Question: '''
{ "questions": [
{
"text": "Which colors do you see in the rainbow?",
"answer": "A",
"A": "RED",
"B": "ORANGE",
"C": "YELLOW",
"D": "GREEN"
},
{
"text": "What is sanatbek's family name?",
"answer": "C",
"A": "Saidov",
"B": "Muhammadlatipov",
"C": "Matlatipov",
"D": "Boboyev"
},
{
"text": "How many members does this company have?",
"answer": "C",
"A": "3",
"B": "8",
"C": "9",
"D": "2"
}
]
}
'''
This is my 'JSON' file and I need to get length of questions in 'AngularJS' like this:
'''
function getQuestionCount() {
return $scope.questions.length;
}
'''
Here '$scope.questions' is declared in the controller:
I have tried several solutions like
1. return Object.keys($scope.questions).length this is returning value: 6; after displaying console.log($scope.questions) . I understood that this was number of properties of my Parsed Object.
2. Then after thinking a bit, I tried this return $scope.questions.data.questions.length; this is working. However, Following error is showing on my console.
Here is My Error Message:

'''
TypeError: Cannot read property 'data' of undefined.
'''
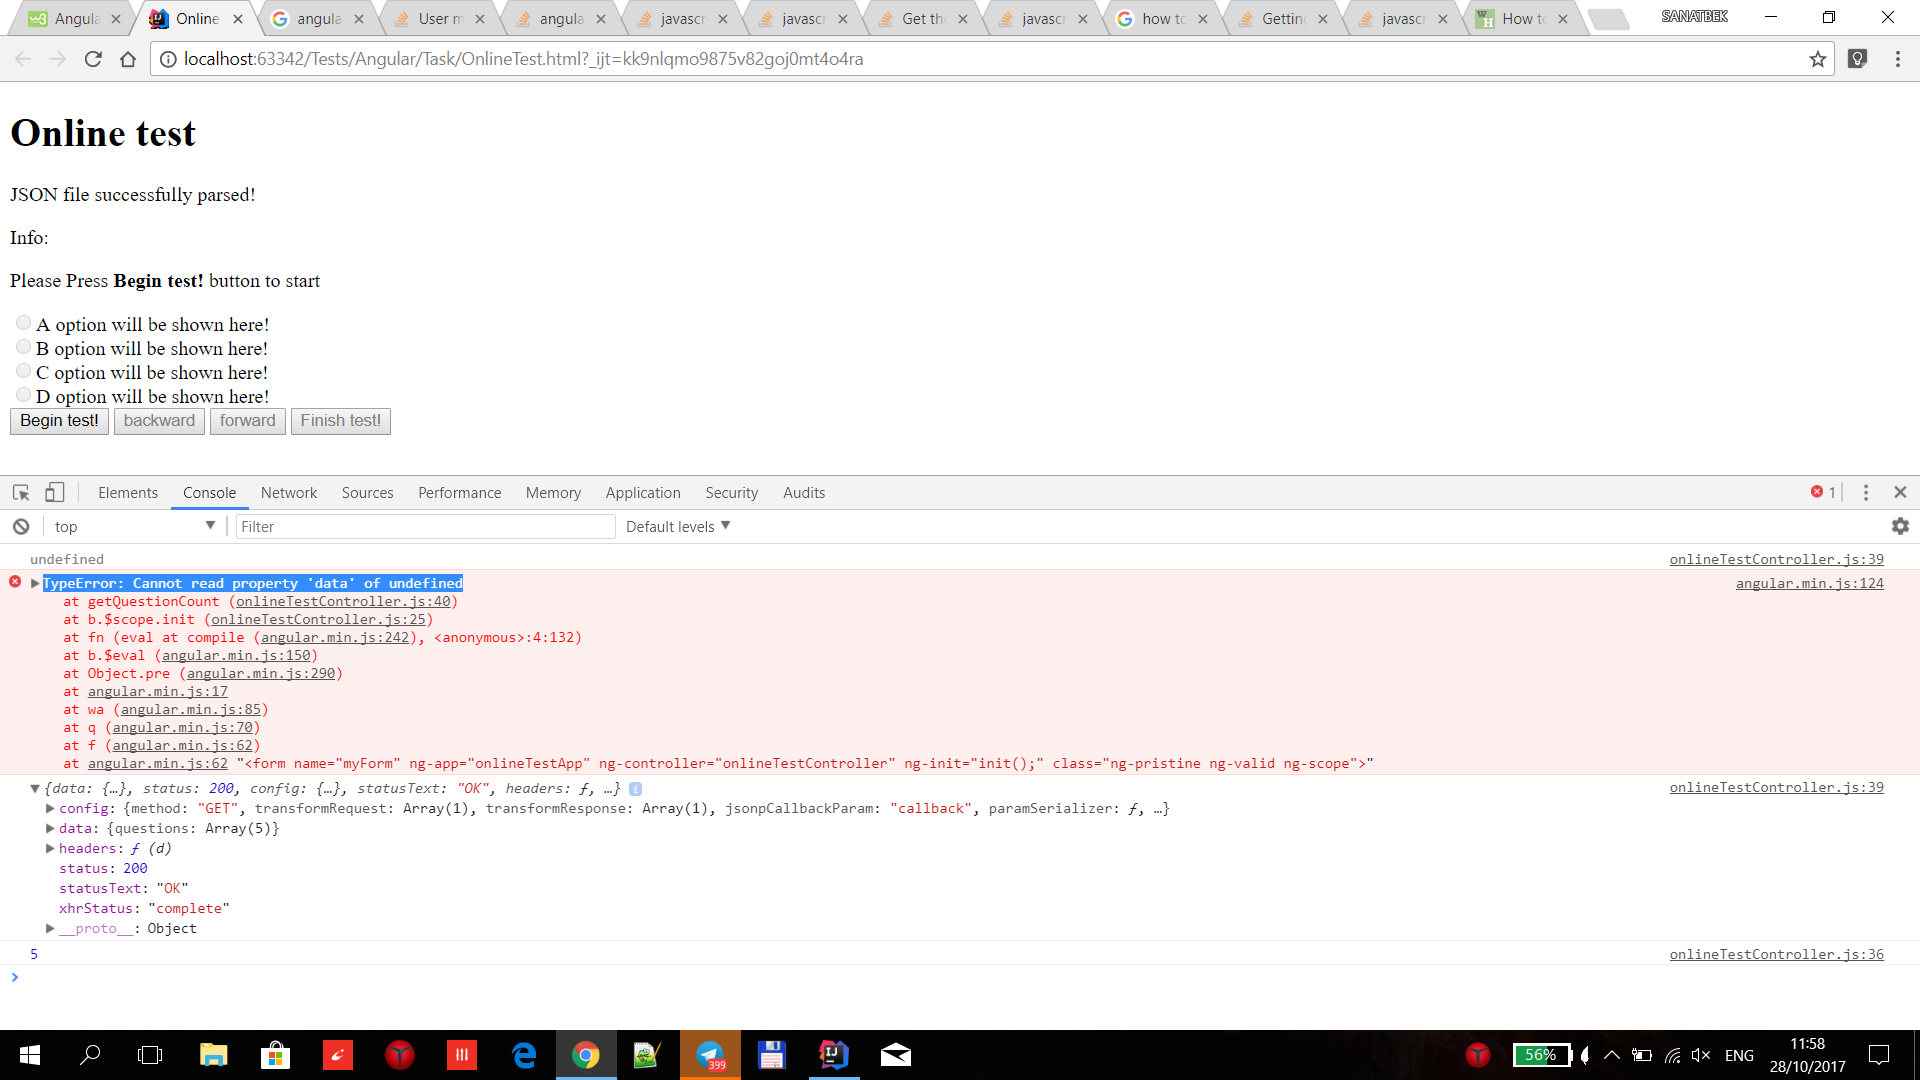
Answer: From the ScreenShot you shared it is understood you made a HTTP GET call to retrieve the data.
After your call gets successfully completed you can set the questions length in a variable in scope.
'''
$http({
method: 'GET',
url: '/someUrl'
}).then(function successCallback(response) {
$scope.questionsLenght = response.data.questions.length;
}, function errorCallback(response) {
// called asynchronously if an error occurs
// or server returns response with an error status.
});
'''